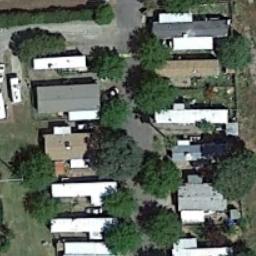
Label: residential